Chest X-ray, PA view. Patient: 43 years old, sex M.
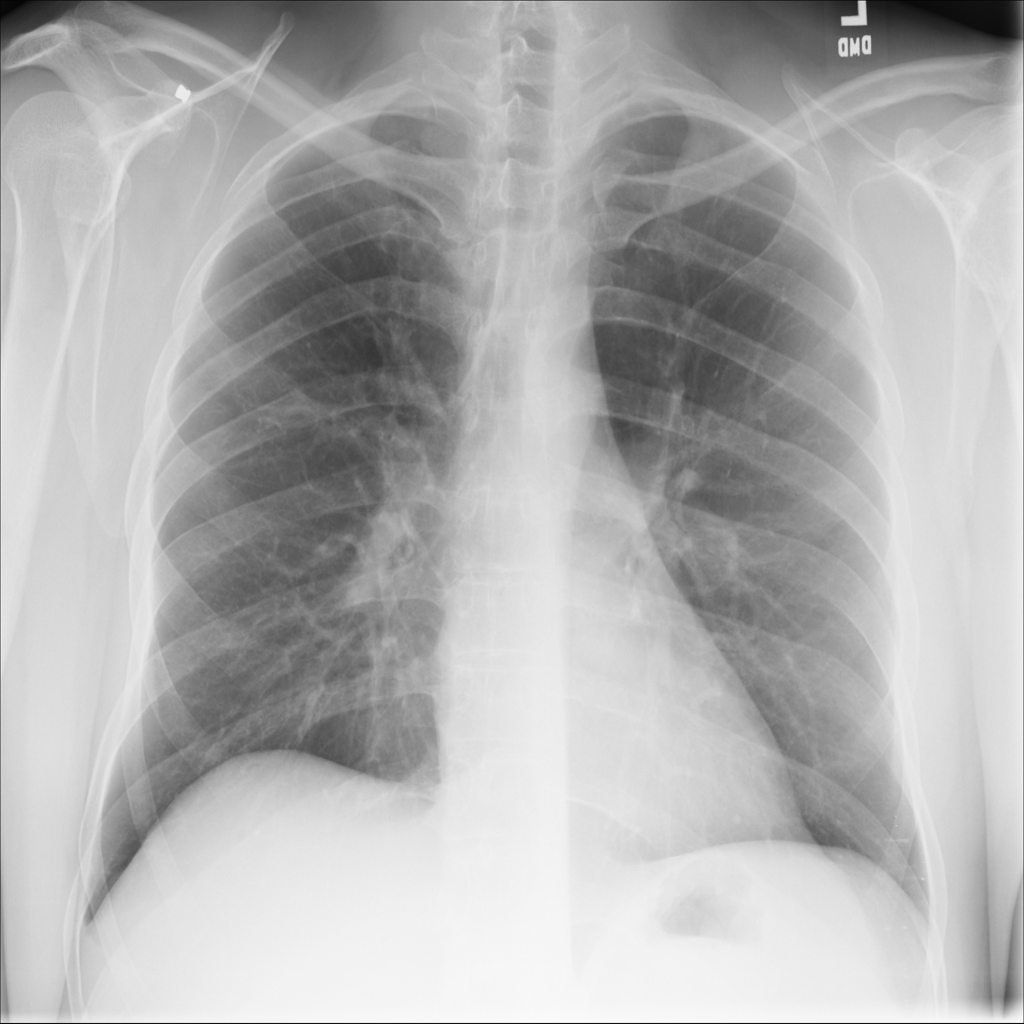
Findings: No Finding